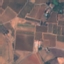
Land use / land cover: PermanentCrop